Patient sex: M
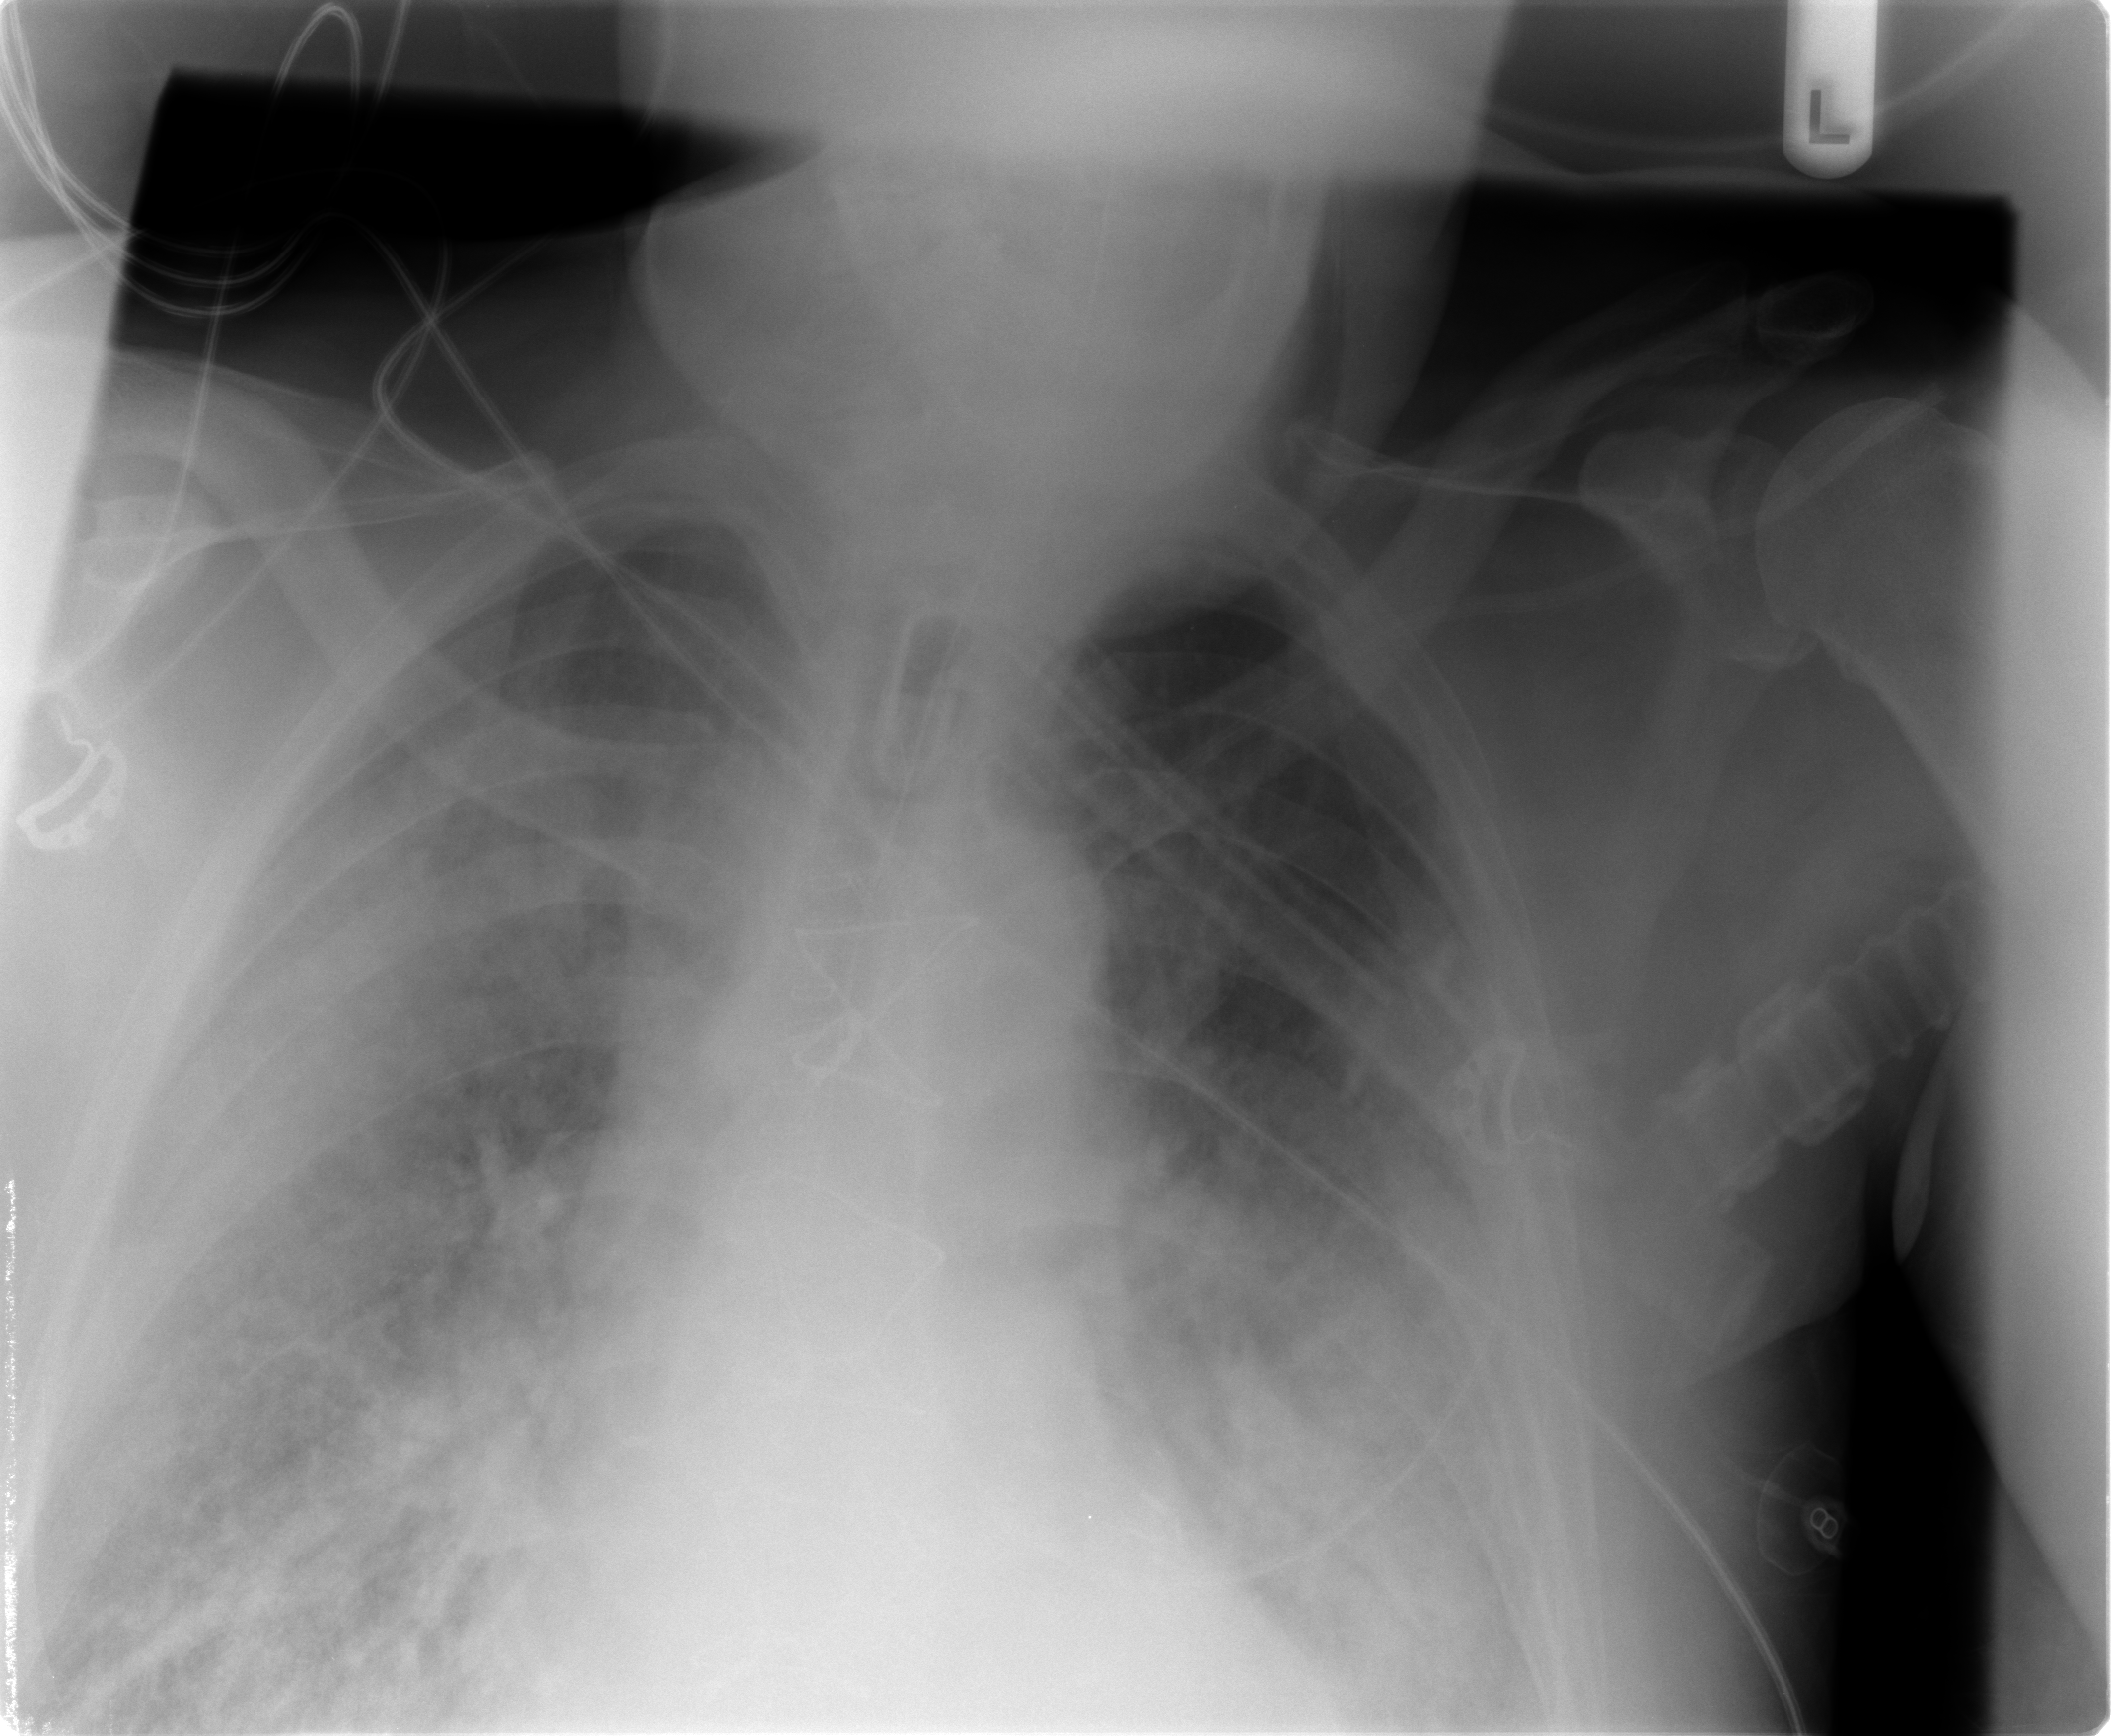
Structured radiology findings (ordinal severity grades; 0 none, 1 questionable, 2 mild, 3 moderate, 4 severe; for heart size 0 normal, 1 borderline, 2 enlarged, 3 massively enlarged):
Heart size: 2
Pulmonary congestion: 3
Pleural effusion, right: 3
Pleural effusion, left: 3
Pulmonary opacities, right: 3
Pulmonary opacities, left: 3
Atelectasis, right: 3
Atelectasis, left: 3